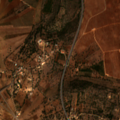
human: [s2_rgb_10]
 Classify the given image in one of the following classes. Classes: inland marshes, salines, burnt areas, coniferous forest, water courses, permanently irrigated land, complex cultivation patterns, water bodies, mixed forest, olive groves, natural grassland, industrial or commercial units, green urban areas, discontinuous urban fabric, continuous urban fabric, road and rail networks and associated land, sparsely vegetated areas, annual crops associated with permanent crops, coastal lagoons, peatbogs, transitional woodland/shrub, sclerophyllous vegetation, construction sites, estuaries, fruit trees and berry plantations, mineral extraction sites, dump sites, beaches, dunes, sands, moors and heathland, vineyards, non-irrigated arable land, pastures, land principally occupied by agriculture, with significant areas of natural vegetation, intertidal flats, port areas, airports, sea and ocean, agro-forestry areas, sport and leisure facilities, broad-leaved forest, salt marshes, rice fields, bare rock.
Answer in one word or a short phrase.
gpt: fruit trees and berry plantations, annual crops associated with permanent crops